Interaction volume radius: 5 \u00c5
Interaction volume height: 30 \u00c5
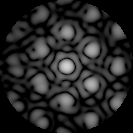
Disorder parameter: 0.2303